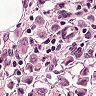
Metastatic tissue present: yes